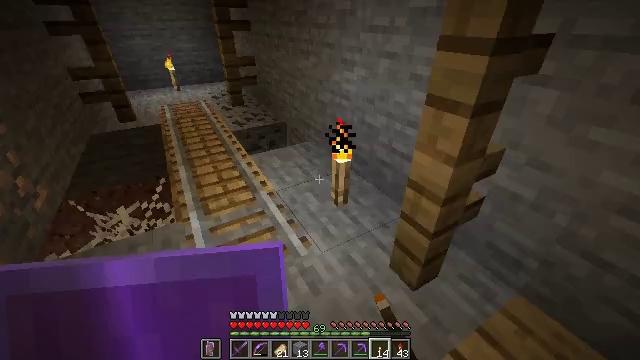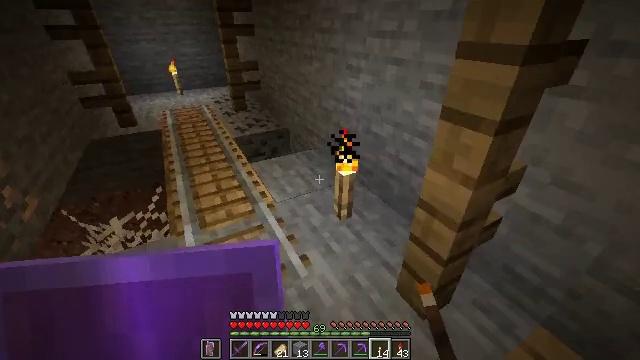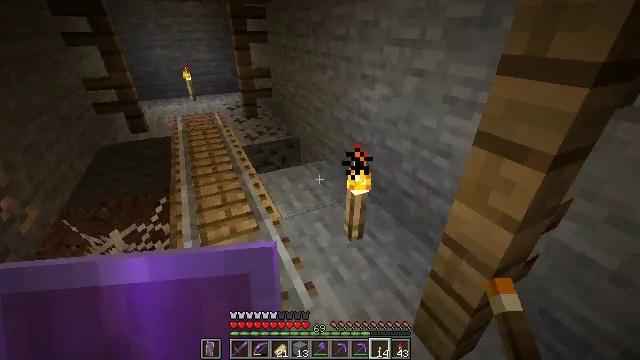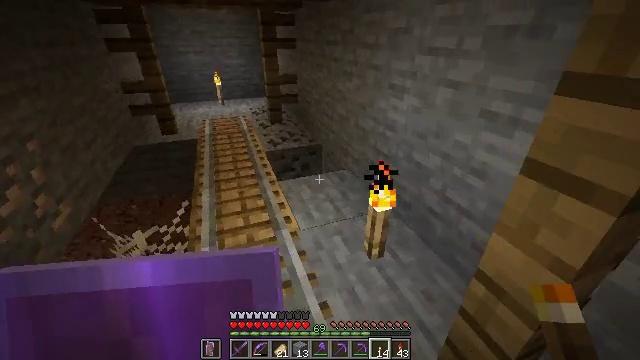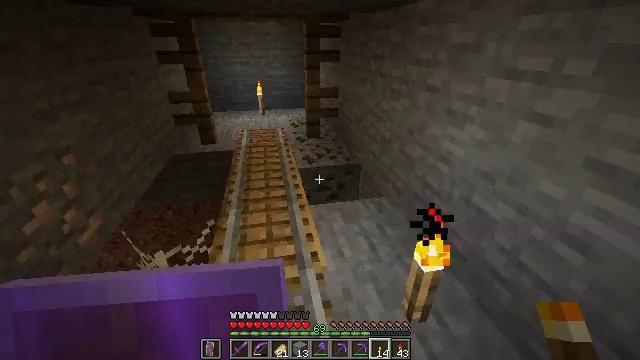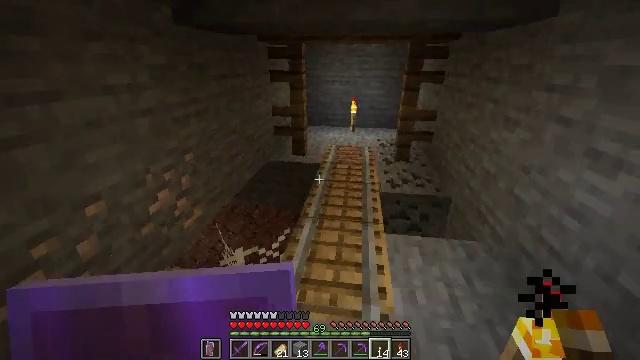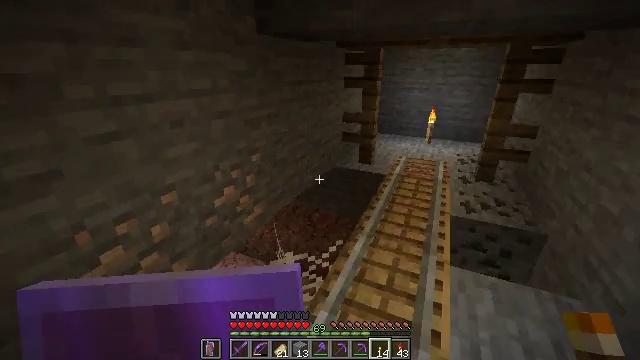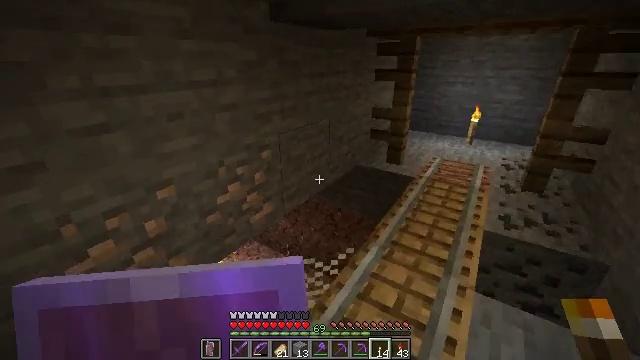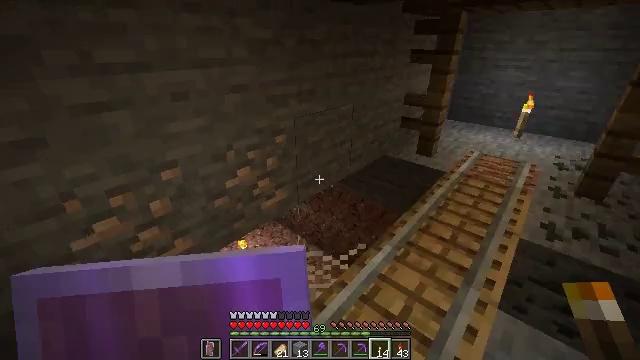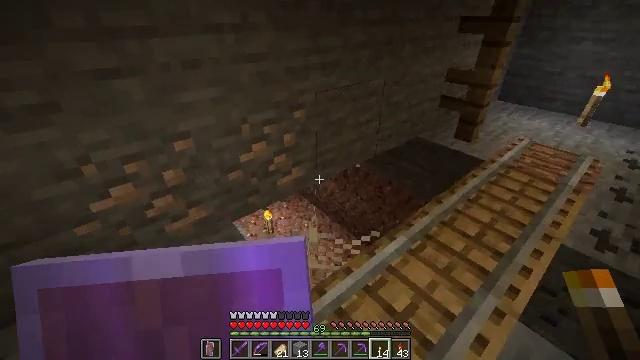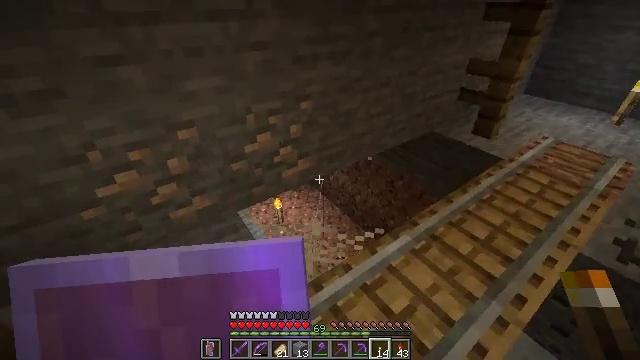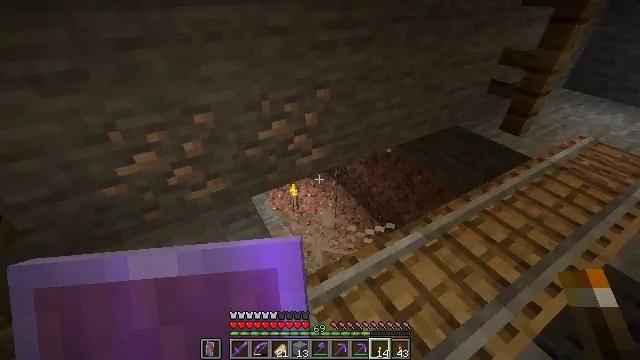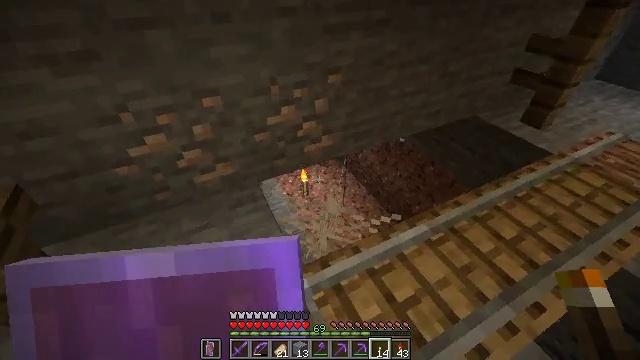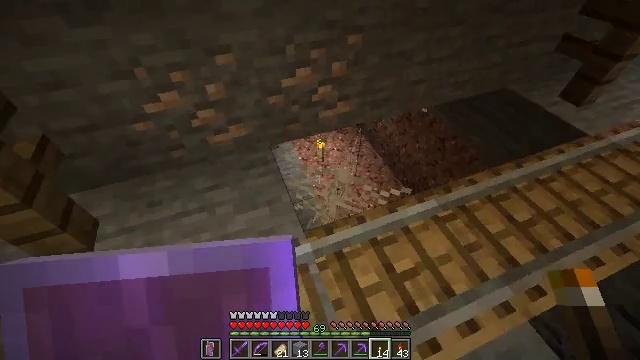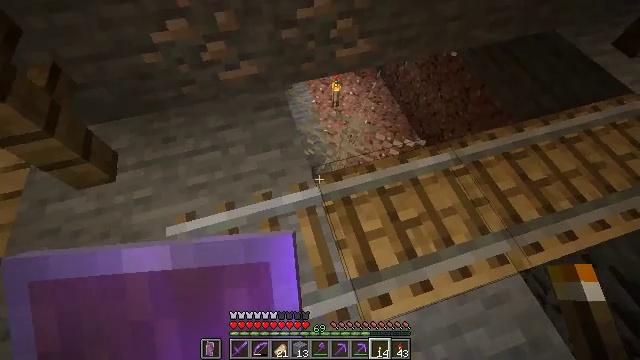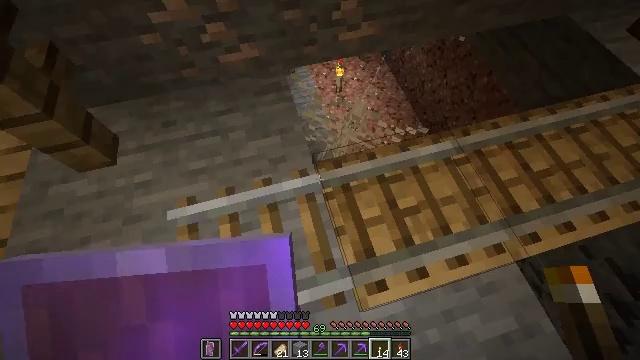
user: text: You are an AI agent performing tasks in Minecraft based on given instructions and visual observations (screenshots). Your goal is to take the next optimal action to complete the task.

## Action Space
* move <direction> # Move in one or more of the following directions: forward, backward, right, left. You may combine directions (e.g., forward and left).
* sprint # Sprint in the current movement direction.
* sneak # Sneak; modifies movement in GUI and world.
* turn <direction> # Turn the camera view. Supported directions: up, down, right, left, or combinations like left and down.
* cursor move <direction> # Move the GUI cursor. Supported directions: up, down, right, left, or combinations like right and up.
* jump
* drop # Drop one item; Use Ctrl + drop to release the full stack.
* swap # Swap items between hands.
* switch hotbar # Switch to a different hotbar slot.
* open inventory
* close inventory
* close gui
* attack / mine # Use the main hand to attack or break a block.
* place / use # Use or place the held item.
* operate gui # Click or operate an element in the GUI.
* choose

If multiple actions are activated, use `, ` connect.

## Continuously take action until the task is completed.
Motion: motion action
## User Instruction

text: Mine the cobweb to clear the path.
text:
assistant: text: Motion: move forward, turn left
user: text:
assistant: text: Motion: move forward, turn left and up
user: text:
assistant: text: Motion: move forward, turn left and up
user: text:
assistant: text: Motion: move forward, turn left and up
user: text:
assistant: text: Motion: move forward and move right, turn left and up
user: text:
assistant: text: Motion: move forward and move right, turn left and up
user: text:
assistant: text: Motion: move forward and move right, turn left and down
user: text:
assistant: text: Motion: move forward and move right, turn left and down
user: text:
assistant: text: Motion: move forward and move right, turn left and down
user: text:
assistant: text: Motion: turn left and down
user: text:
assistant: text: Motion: turn left and down
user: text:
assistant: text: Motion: turn left and down
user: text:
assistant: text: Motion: turn left and down
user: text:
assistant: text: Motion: turn left and down
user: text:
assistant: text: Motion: turn left and down
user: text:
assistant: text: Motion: no_op
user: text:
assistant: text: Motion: no_op
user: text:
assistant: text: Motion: sneak
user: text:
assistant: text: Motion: sneak
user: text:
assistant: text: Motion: sneak
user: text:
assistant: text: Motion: sneak
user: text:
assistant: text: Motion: move forward, sneak
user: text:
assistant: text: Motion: move forward, sneak
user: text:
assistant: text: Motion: move forward, sneak
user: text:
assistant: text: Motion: move forward, sneak
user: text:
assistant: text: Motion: move forward, sneak, turn right
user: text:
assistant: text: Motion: move forward, sneak, turn right
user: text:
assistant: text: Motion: move forward, sneak, turn right
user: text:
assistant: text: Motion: move forward, sneak
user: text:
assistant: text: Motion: move forward, sneak